Interaction volume radius: 5 \u00c5
Interaction volume height: 10 \u00c5
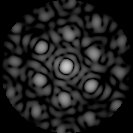
Disorder parameter: 0.4822